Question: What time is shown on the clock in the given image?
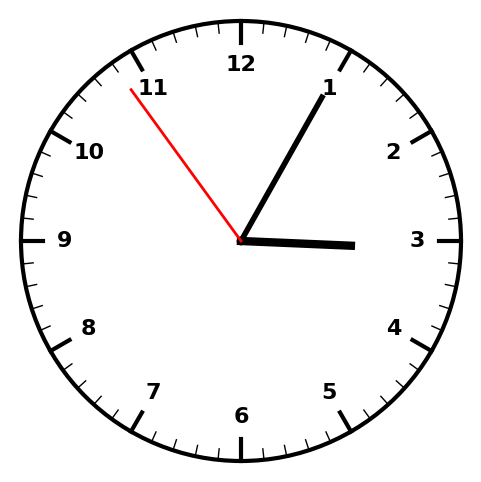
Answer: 03:04:54